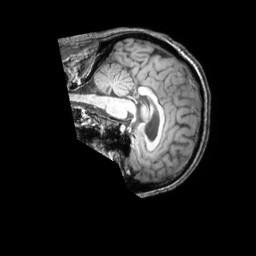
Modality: T1w
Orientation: sagittal
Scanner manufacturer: philips
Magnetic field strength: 3 T
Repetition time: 0.009859 s
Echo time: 0.004603 s